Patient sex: M
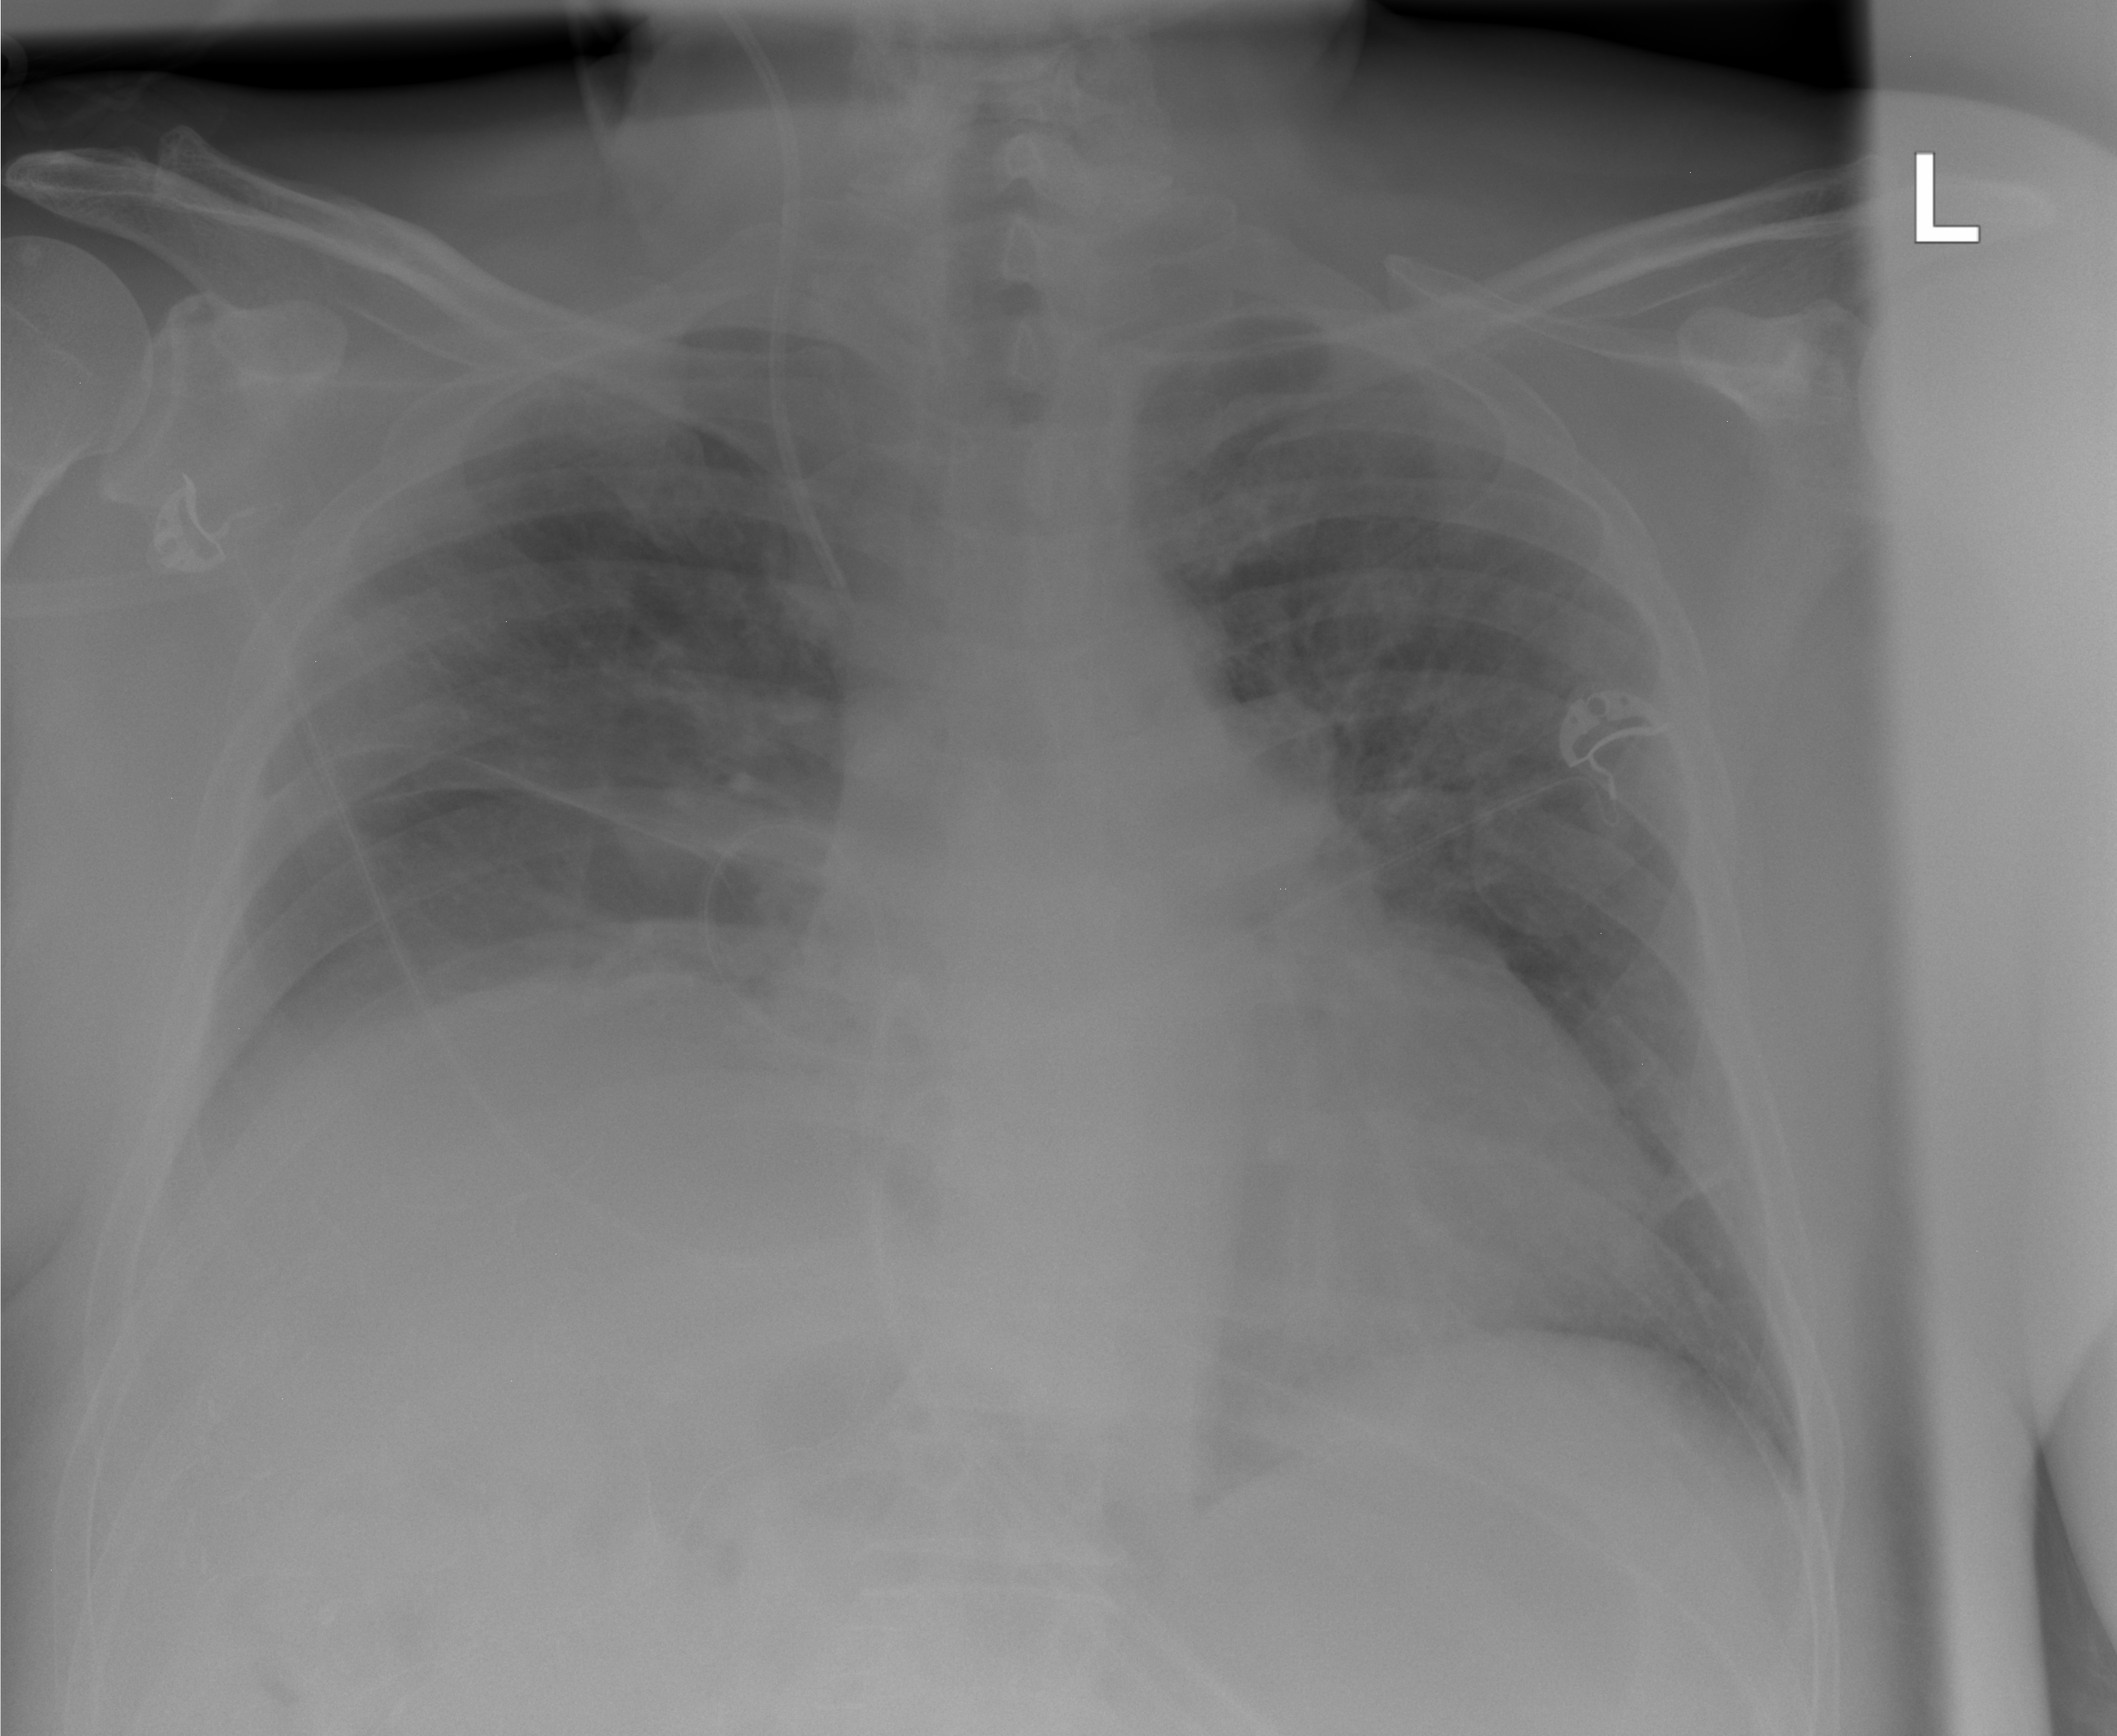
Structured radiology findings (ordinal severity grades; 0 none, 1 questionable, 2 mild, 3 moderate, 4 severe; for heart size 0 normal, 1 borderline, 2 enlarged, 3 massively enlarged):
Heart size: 0
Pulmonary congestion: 2
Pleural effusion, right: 2
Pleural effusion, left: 0
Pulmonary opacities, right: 0
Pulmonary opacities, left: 0
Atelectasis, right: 2
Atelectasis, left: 2